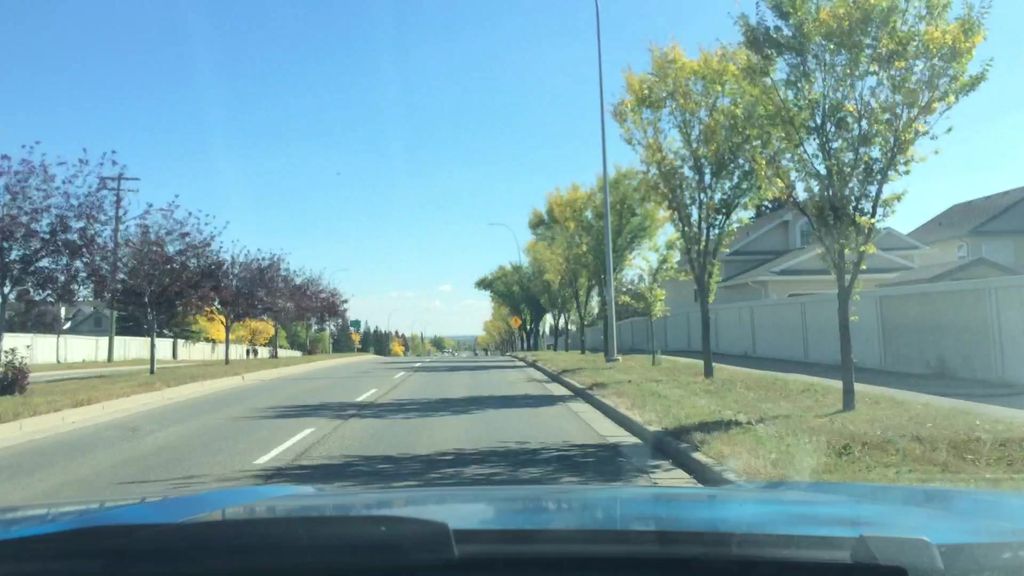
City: calgary